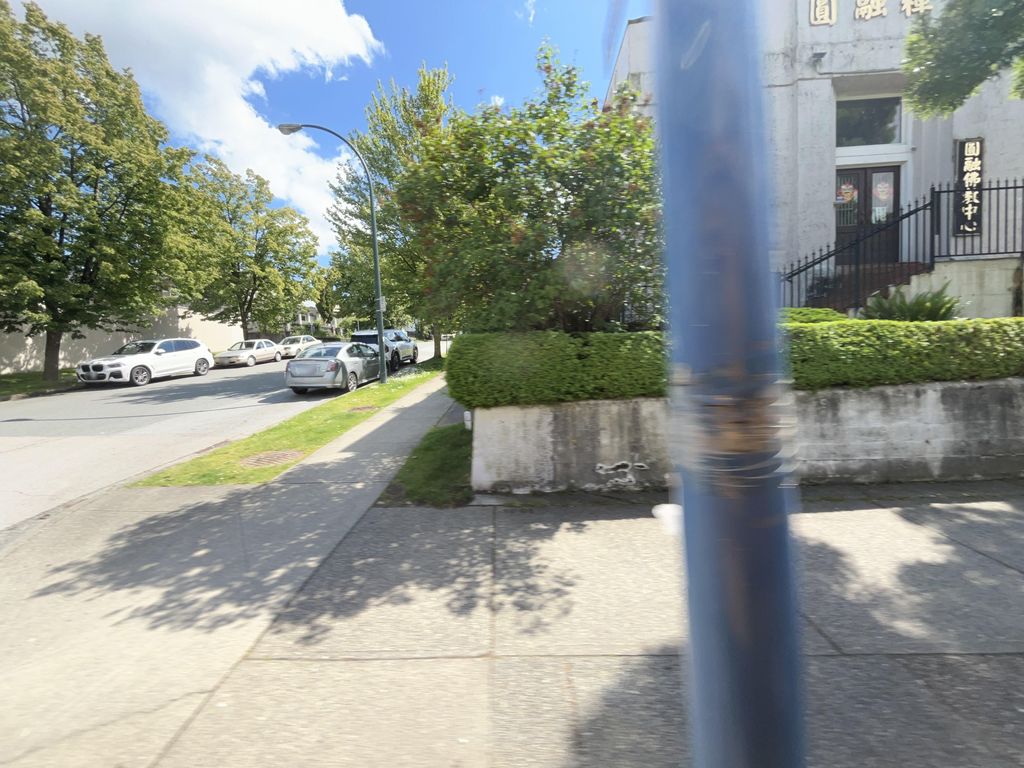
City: vancouver